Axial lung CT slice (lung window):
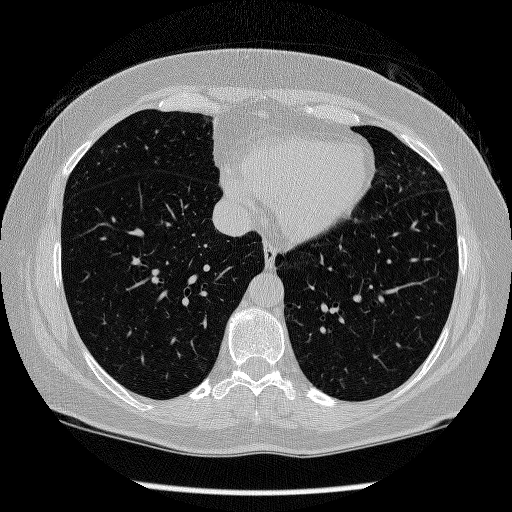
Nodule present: no